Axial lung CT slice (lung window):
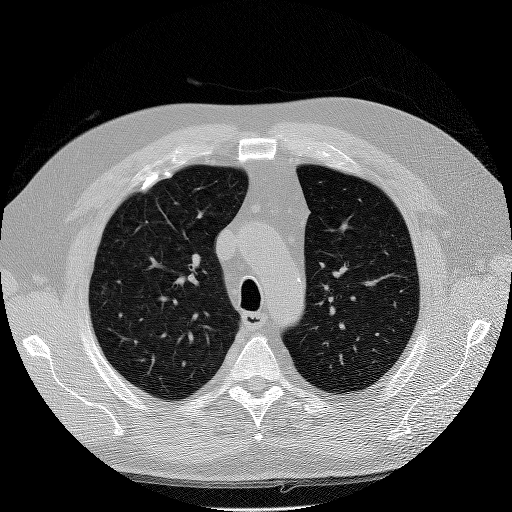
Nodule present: no